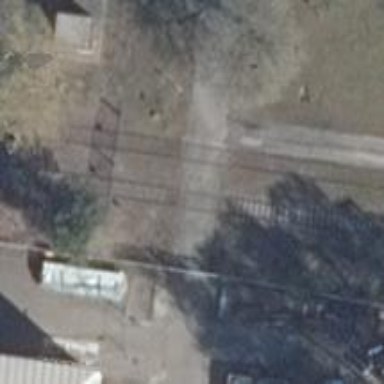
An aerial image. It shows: Level crossing along the railway.